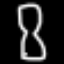
Label: hourglass